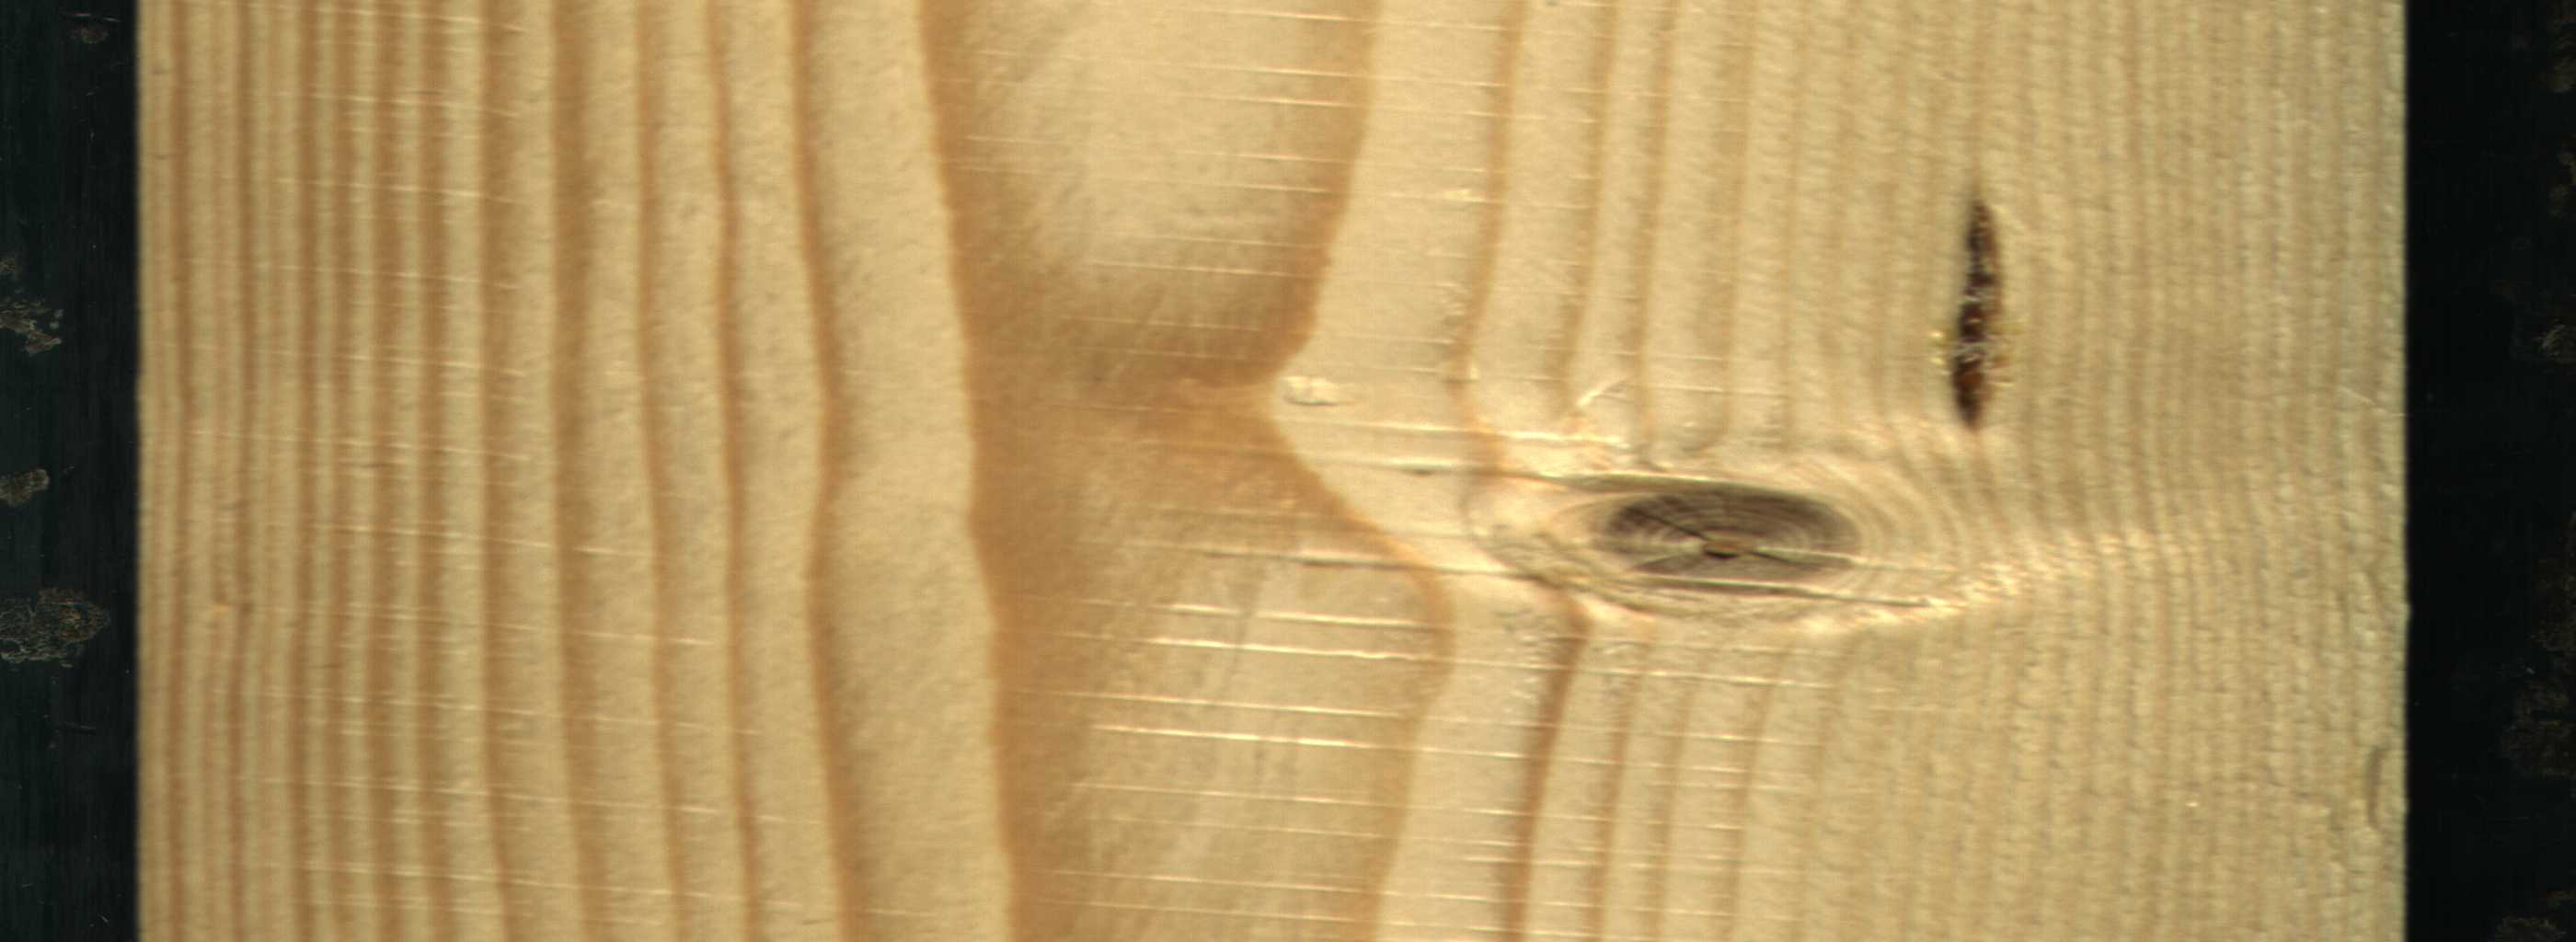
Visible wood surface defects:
resin
knot_with_crack